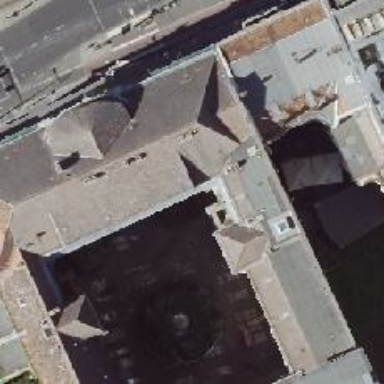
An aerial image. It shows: Building with ridged roof.